Question: I have a website with a list of '<div>'s being displayed. The '<div>'s have alternate background-color based on ':nth-child(odd)' and ':nth-child(even)'. No problem at all with that.
What I need is a way to make the alternate background-color even after the last div. Sort of how Mac OS Finder Window works (is the inspiration of the client).
How to do that? Is there any way other than the clunky "create empty divs"?
image of mac folder in list view:

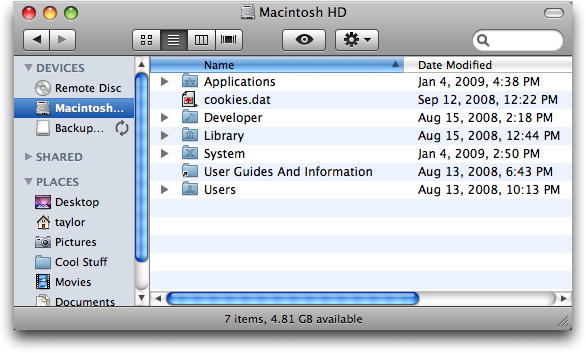
Answer: Your best bet would be to use a background image or background gradient to get the repeating pattern in the container element.
The disadvantage would be if the alternating divs were of varying heights.
Example (<URL>:
'''
#container{
background-image: -webkit-repeating-linear-gradient( 90deg,
lightgray,
lightgray 10px,
white 10px,
white 20px
);
}
'''
Try experimenting with different units (i.e. EMs instead of pixels) and you should be able to achieve something close to the Finder background. Note, you likely will need to use vendor prefixes for browser compatibility.